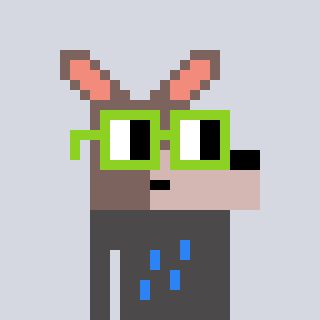
a pixel art character with square light green glasses, a kangaroo-shaped head and a grayscale-colored body on a cool background